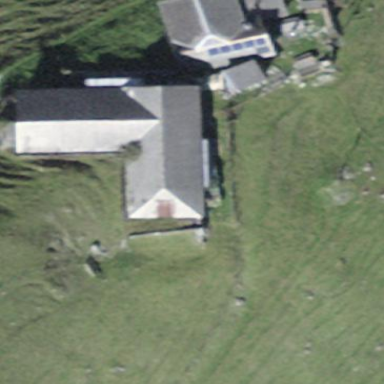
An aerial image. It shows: Rural barn.